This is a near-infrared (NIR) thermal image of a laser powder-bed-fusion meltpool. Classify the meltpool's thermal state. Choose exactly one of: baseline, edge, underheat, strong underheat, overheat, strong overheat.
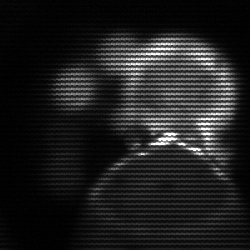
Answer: edge